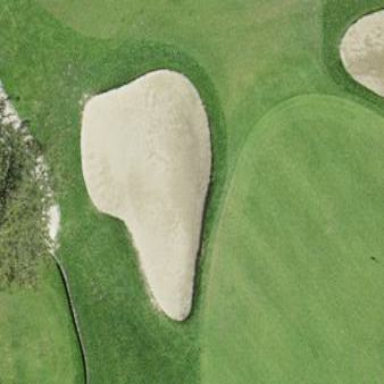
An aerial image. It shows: Golf bunker filled with sandy terrain.